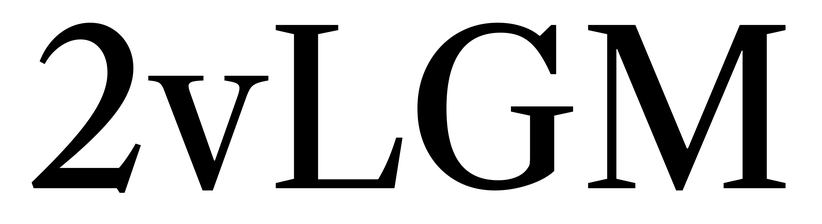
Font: LibreCaslonText_Regular